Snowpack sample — Loveland Pass, Silver Plume, Colorado, USA (12/14/25, 10:50 AM MST)
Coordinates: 39.664, -105.882
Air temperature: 36 °F
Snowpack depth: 67 cm
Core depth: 20 cm
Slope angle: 6°, slope face: 326°
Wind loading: low
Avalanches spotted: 0
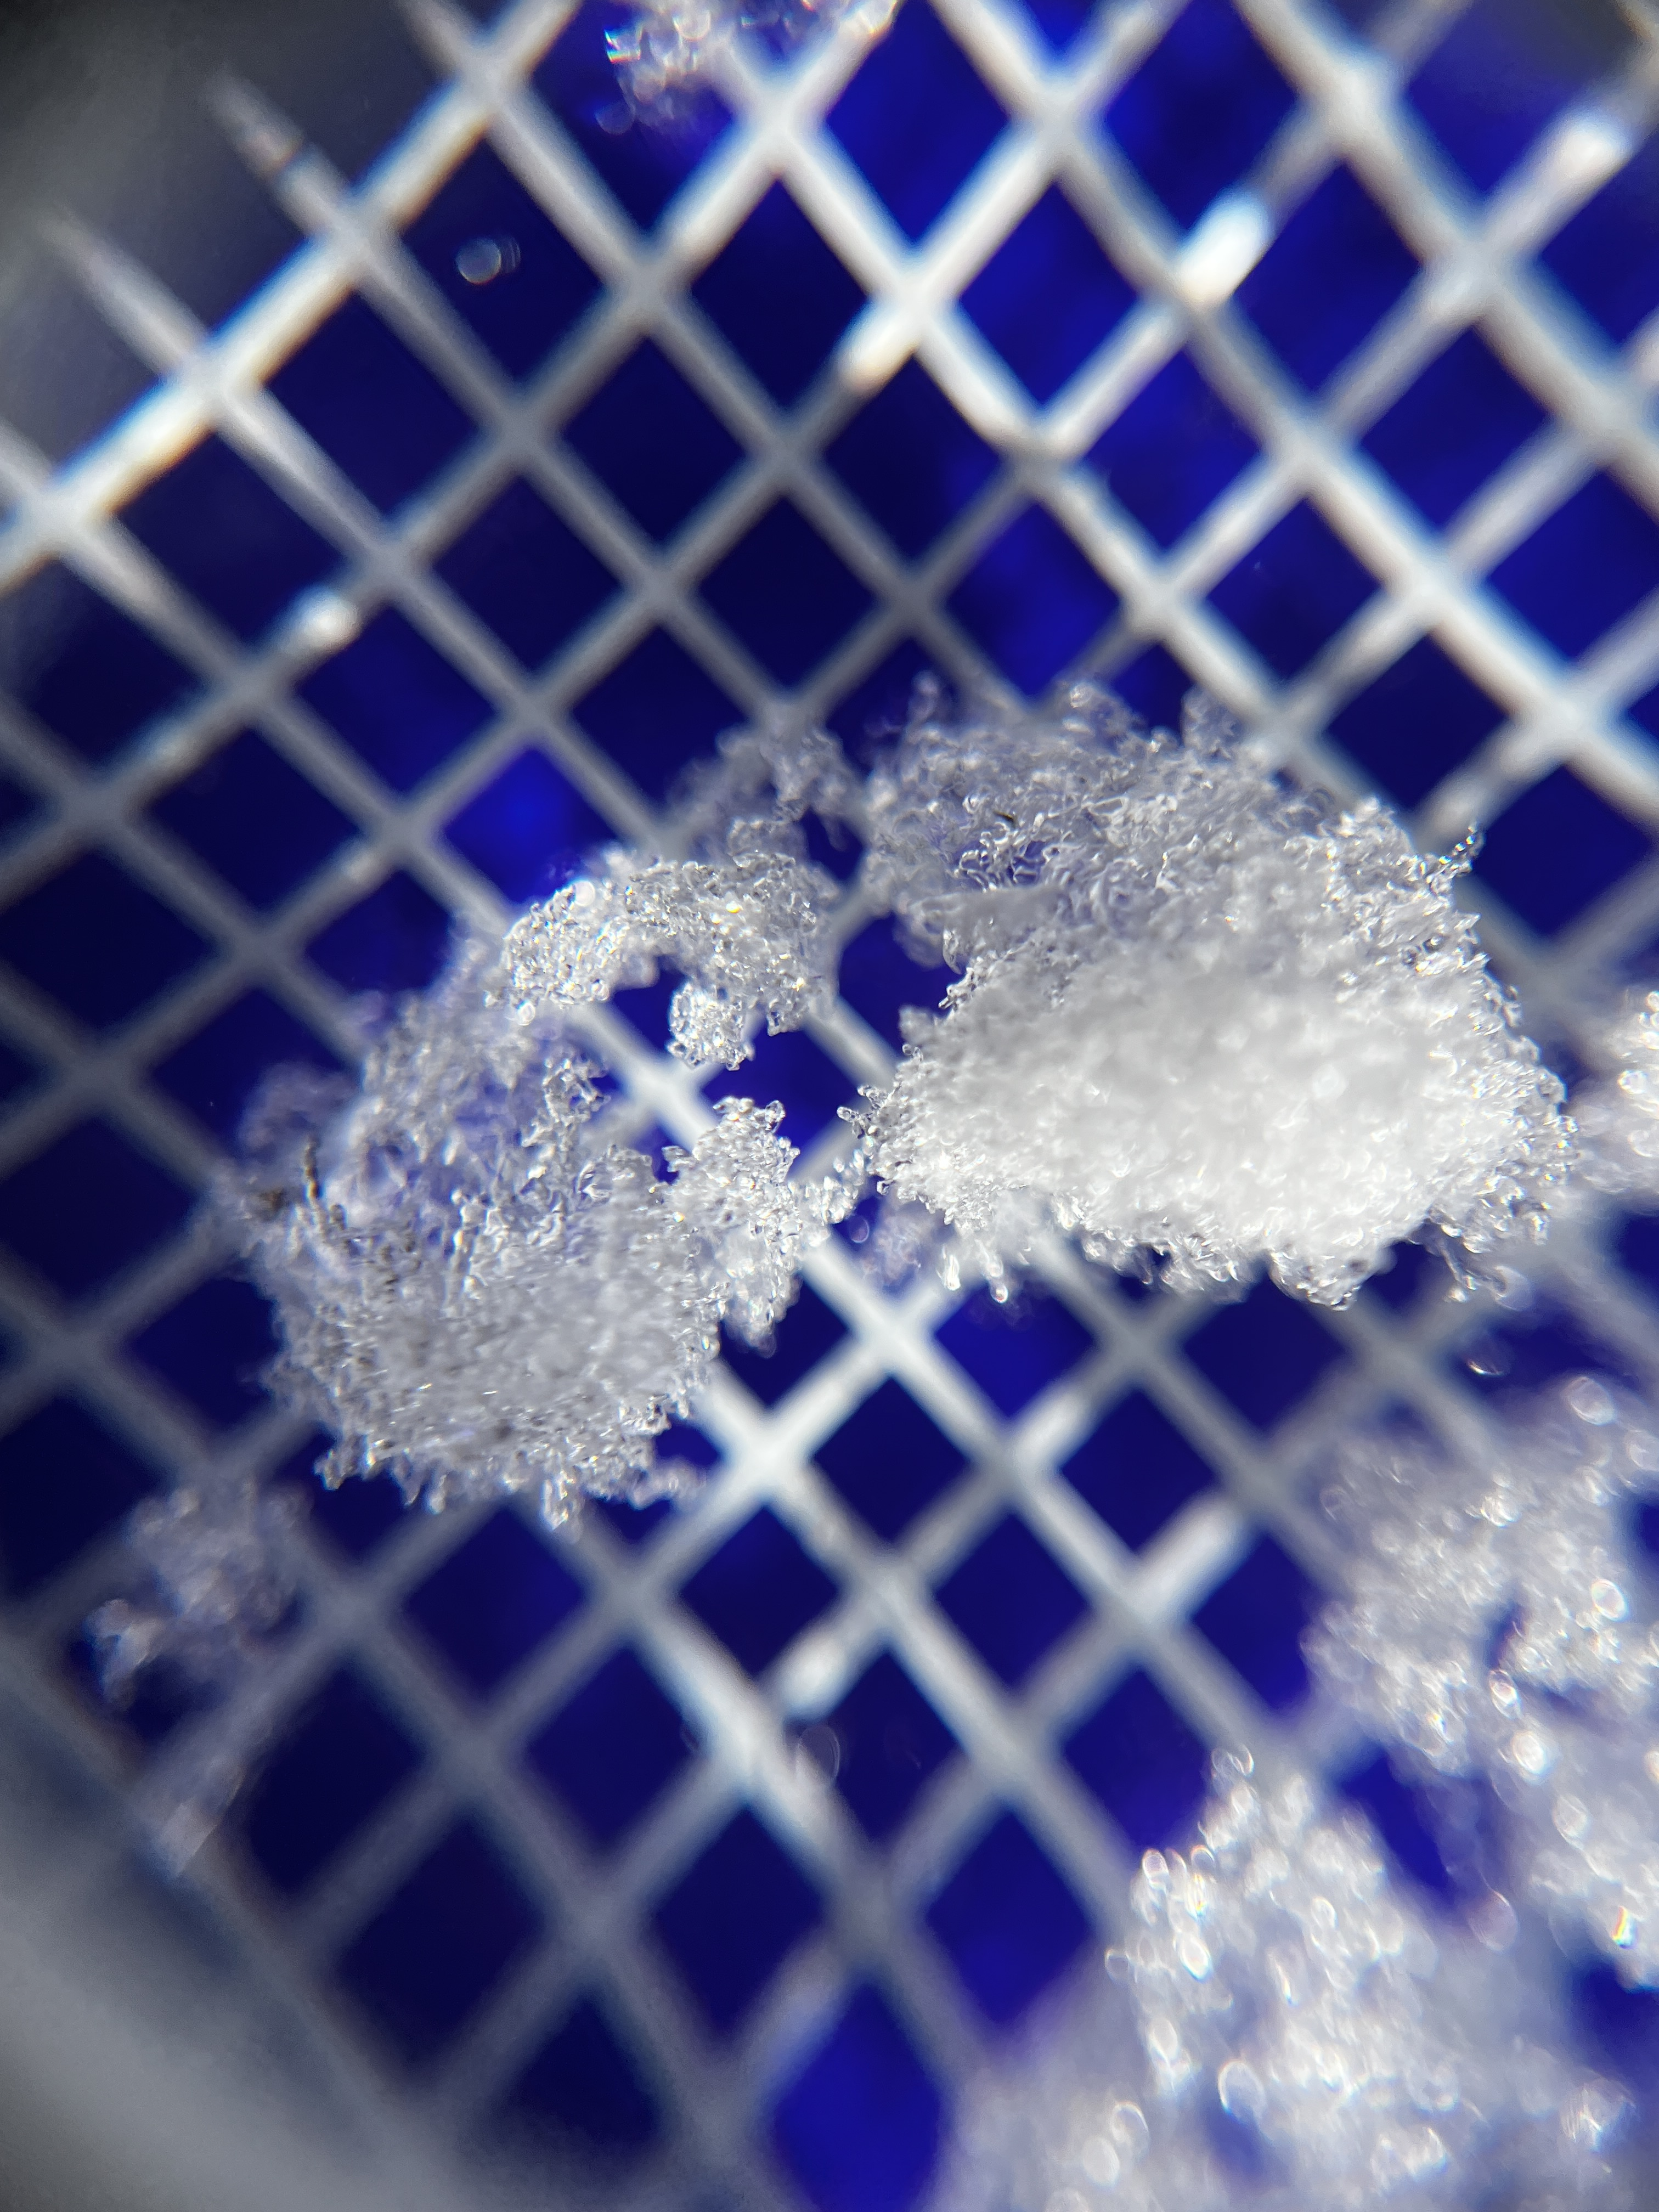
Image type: magnified_profile
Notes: No avalanches spotted, very late start to the season with minimal snowpack